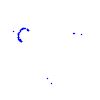
Particle: kaon